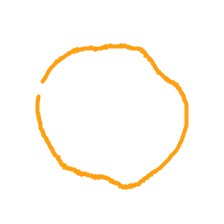
Shape: circle